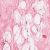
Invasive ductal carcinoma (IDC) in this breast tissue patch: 0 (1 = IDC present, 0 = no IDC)